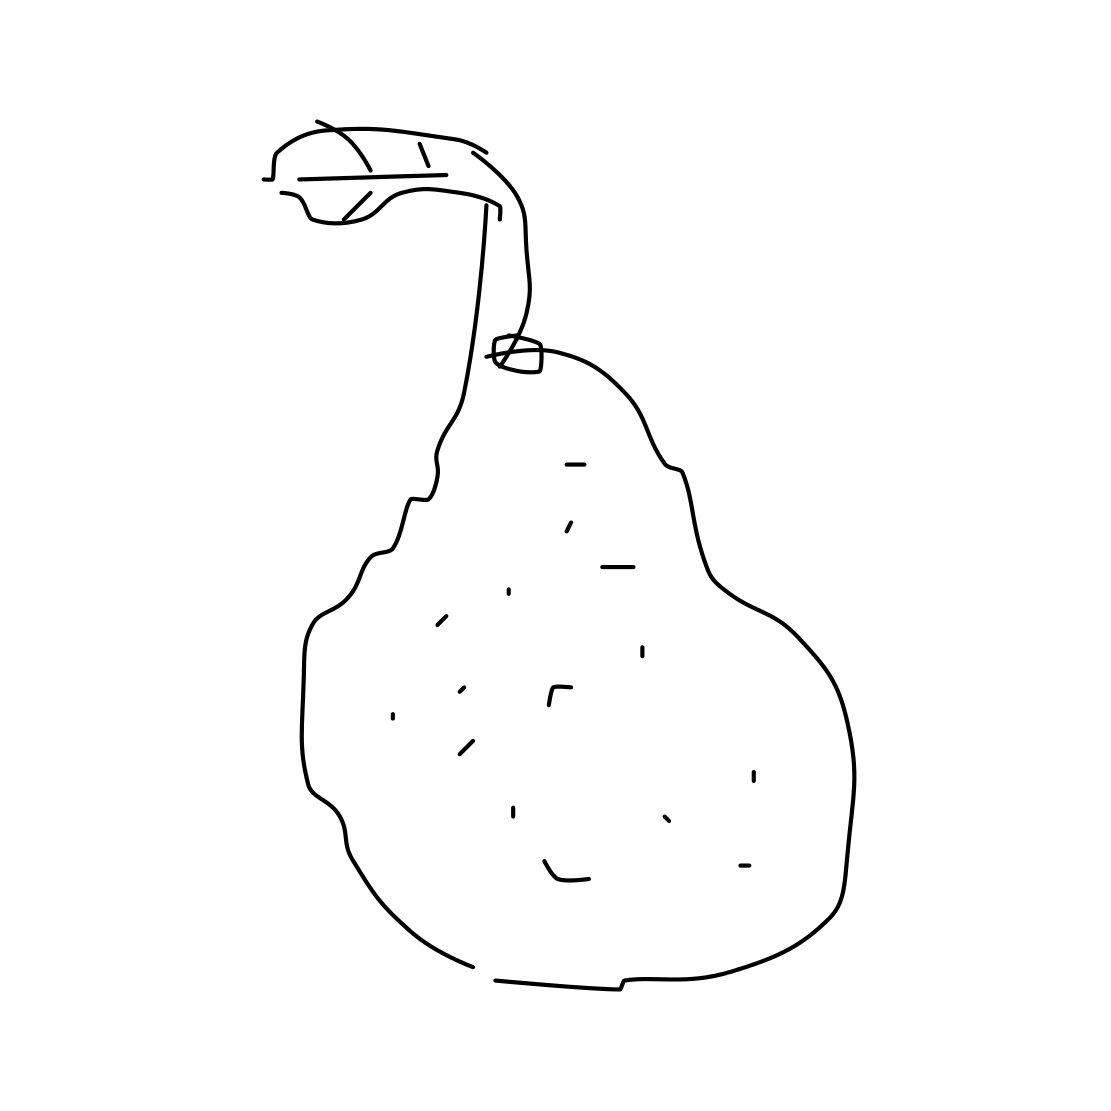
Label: pear